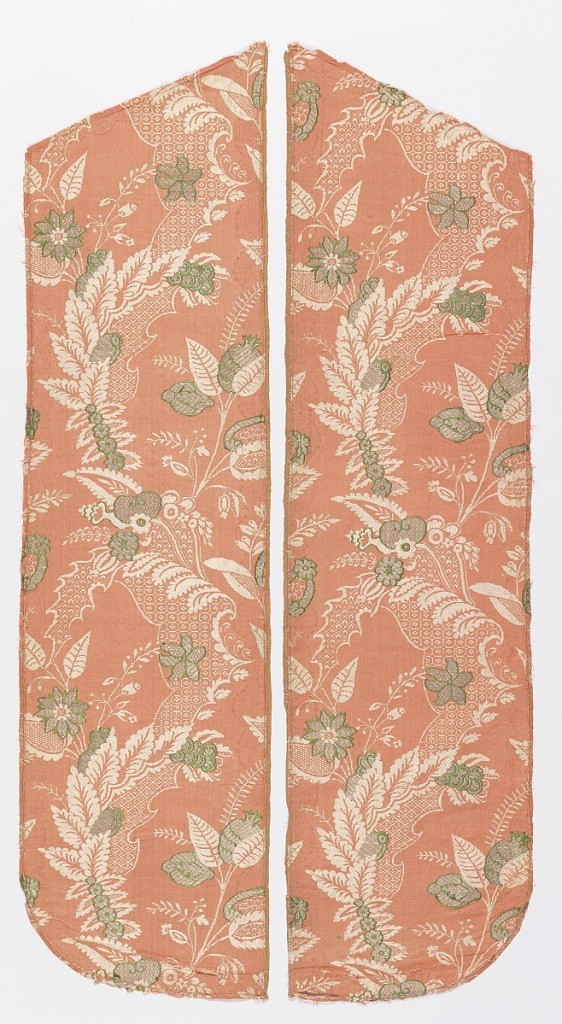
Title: Chasuble fragments
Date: mid-18th century
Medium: silk, metallic thread Technique: compound cloth with supplementary weft
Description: Fragments of  chasuble, brocaded with silver lace trimming with serpentining form with lacy filling and leaves, in white on coral ground.  Flowers and buds in silver wound on white silk core, outlined in green. Silver trimming down each seam.